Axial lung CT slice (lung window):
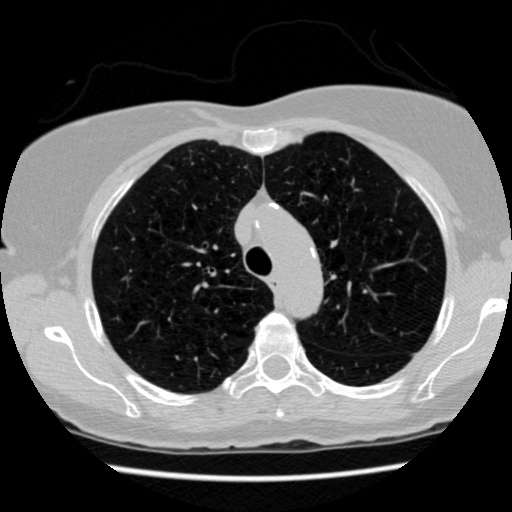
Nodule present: no